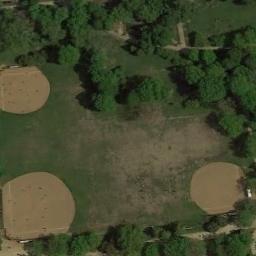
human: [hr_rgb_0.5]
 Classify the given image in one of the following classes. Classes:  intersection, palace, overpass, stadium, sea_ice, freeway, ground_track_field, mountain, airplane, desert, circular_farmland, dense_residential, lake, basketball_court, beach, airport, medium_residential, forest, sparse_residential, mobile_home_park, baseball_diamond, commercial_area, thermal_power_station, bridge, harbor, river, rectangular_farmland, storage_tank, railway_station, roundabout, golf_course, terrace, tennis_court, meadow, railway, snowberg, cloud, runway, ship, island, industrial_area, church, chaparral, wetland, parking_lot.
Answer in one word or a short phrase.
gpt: baseball_diamond